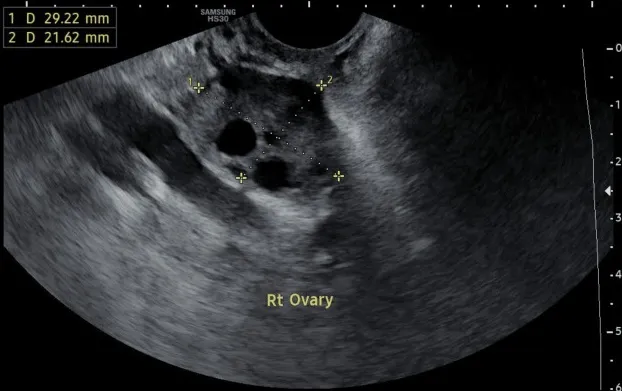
Right (Rt) ovary showing five follicles on day 2 via transvaginal sonography.
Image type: radiology (ultrasound)